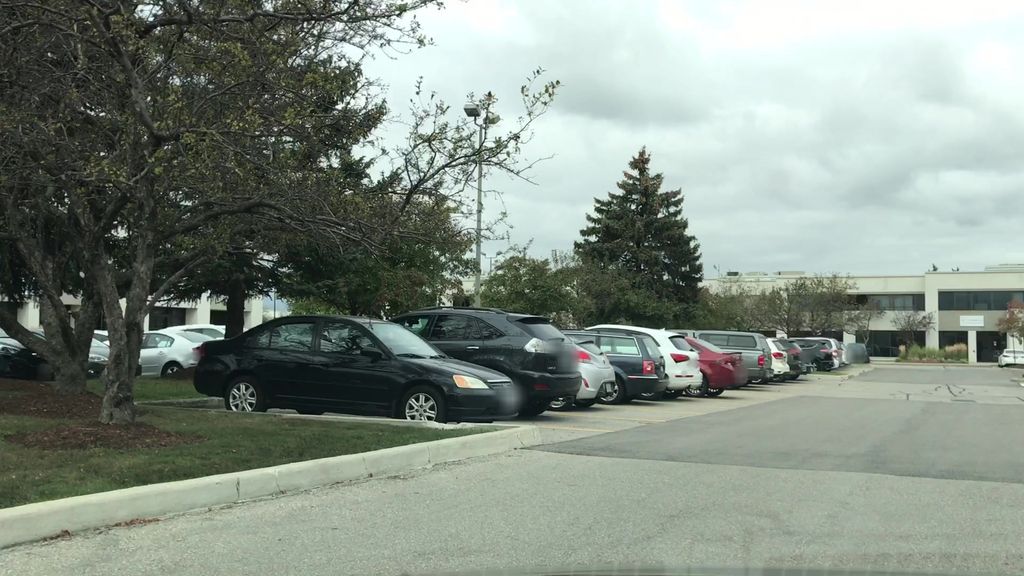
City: toronto